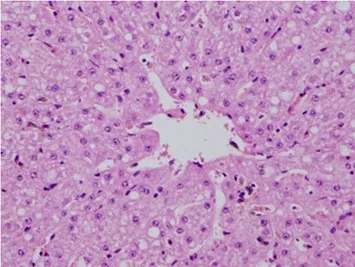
H&E section of liver showing yellowish-brownish granules in the Kupffer cells.
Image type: pathology (h&e)